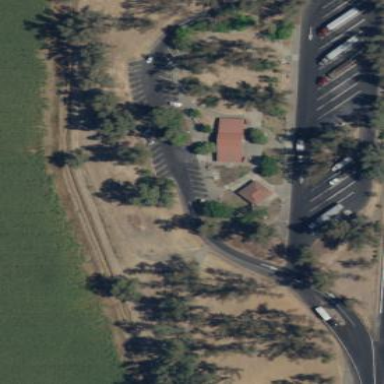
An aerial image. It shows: Rest area along the road with picnic tables.